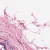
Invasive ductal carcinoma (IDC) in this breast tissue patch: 0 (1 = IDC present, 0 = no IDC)